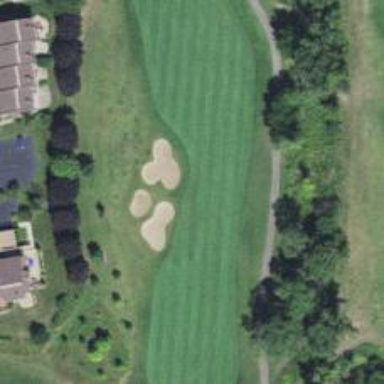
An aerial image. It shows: Golf hole.